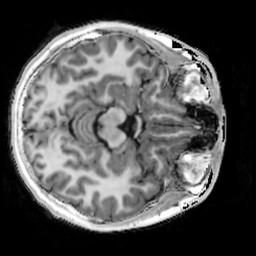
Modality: T1w
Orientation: axial
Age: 15
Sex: female
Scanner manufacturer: siemens
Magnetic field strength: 3 T
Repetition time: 4 s
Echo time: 0.00291 s